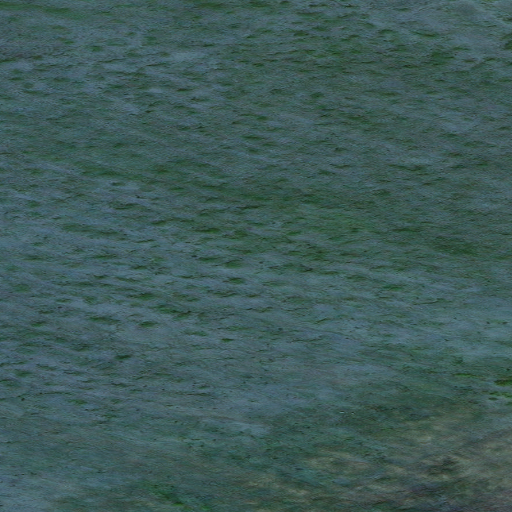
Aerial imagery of mountain in Alaska named Sapumegrak Mountain containing only unknown